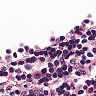
Metastatic tissue present: no